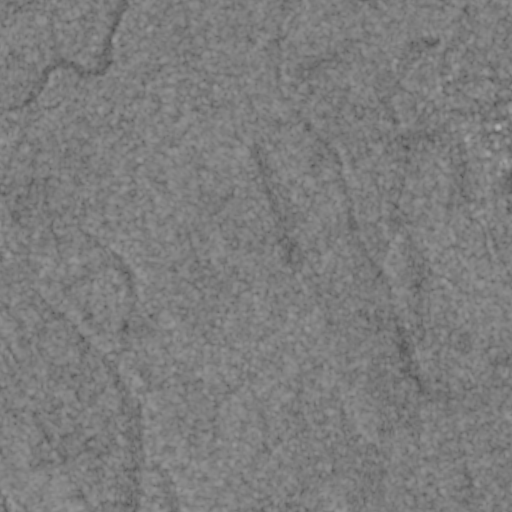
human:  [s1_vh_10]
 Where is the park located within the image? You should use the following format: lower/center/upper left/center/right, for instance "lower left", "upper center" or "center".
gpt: The park is located in the upper right of the image.
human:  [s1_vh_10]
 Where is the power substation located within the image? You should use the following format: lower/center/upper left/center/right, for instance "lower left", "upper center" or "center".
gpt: The power substation is located in the center right of the image.
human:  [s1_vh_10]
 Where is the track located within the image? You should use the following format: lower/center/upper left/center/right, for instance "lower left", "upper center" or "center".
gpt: The track is located in the upper right of the image.
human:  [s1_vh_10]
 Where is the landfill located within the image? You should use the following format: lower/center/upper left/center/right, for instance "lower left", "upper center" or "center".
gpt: There is no landfill in the image.

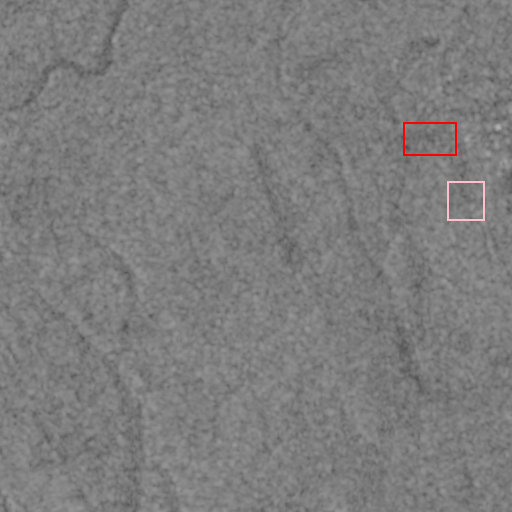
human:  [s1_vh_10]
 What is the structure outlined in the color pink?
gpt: The structure outlined in pink is a power substation.
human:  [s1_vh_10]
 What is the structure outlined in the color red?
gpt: The structure outlined in red is a track.
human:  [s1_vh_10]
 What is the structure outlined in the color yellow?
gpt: There is no yellow outline.